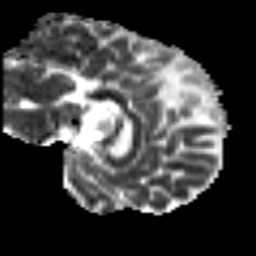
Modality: MD
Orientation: sagittal
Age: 47
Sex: male
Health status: healthy
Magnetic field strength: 3 T
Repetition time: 8.4 s
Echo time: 0.0926 s